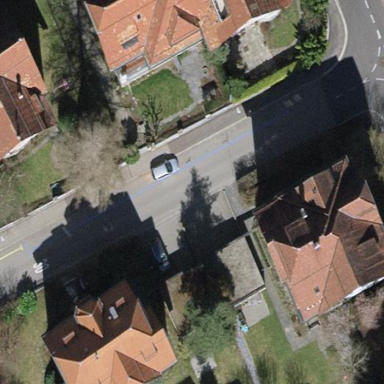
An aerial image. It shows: Parking lane.